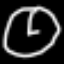
Label: clock